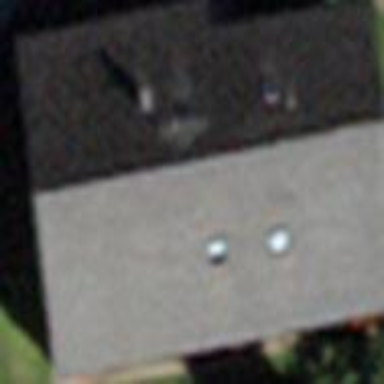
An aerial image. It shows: Gabled building with the roof oriented along its structure.